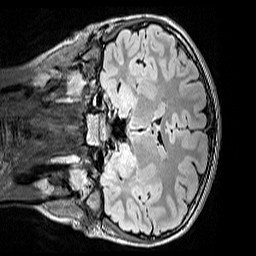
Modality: FLAIR
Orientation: coronal
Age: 11
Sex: male
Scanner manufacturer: siemens
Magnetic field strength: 3 T
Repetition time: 5 s
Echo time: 0.388 s